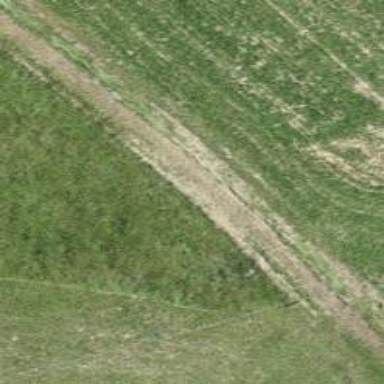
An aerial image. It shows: Track with grade 4 track type.